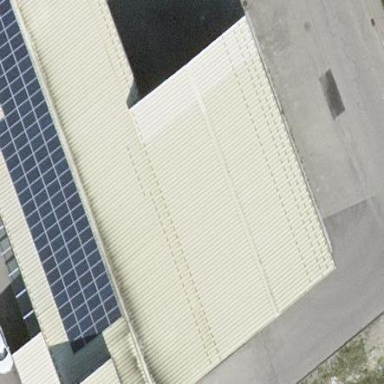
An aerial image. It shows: Industrial building.